Question: coding to show the lights that are unlike any other
if the data in the database has a value of 1 then the character will appear glowing lights whereas if the data in the database has a value of 0 is the emerging light is not glowing.
illustrations like the link below picture:

help me please
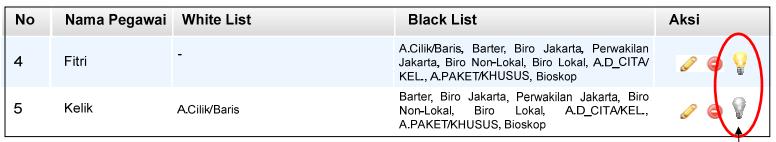
Answer: There are multiple ways to do this, here's one approach:
'''
<img src="/path/to/images/<?= $data ? 'img1.png' : 'img0.png' ?>" ... />
'''
You could also write a function that outputs different images depending on the value, that's completely up to you. You have to give us some code if you want a more precise answer. Also, I don't know how you are generating your table. $data is the value of the column you described.